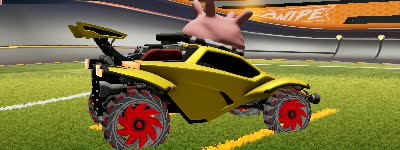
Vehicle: octane